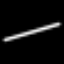
Label: line